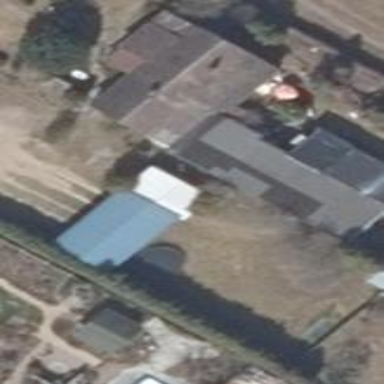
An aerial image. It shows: Shed.